Question: I'm using plotCI function from {plotrix} package. Please see the figure below:

As you can see, error bars have two horizontal lines (one top and one bottom). Does anyone know how to get rid of those lines?
Here is a reproducible code that I borrowed from <URL>:
'''
require(plotrix)
y<-runif(10)
err<-runif(10)
plotCI(1:10,y,err,2*err,lwd=2,col="red",scol="blue",
main="Add colors to the points and error bars")
lines(1:10, y)
'''
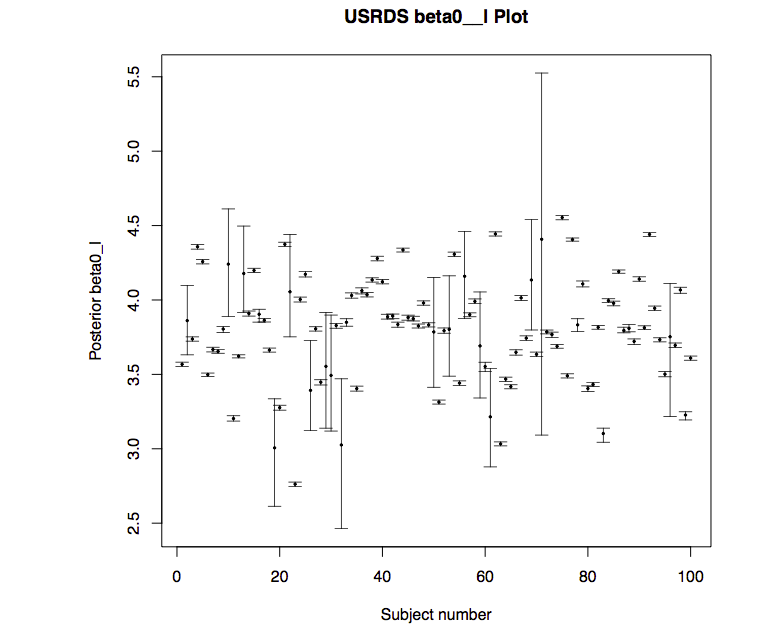
Answer: Function 'plotCI()' has argument 'sfrac=' that determines lenght of those lines. Setting this argument to 0 will remove lines.
'''
plotCI(1:10,y,err,2*err,lwd=2,col="red",scol="blue",
main="Add colors to the points and error bars",sfrac=0)
'''